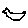
Label: bird